Question: Alphabet table:
'''
Letter - 'a, b, c, d, ... z'.
Number - '0, 1, 2, 3, ... 25'.
'''
Encoding Table:
'''
Number - '0, 1, 2, 3, ...25'.
Code (from random seed 202090) - '23, 15, 1, 22, ...' (same length as letters above).
'''
1. Look up the letter's number in Table 1 (e.g. 'm' corresponds to number 12).
2. Lookup the code in Table 2 (e.g. number 12 corresponds to code 10).
3. Lookup the code back in Table 1 to get the coded letter (e.g. code 10 corresponds to letter 'k').
4. Covert the coded letter to upper case (e.g. coded letter 'k' is converted to 'K').
It is the second part of actually encoding message/file content I am struggling with.
Not allowed to import modules other than a standard random module.
Have to use string methods, lists, and dictionaries.

'''
import random
def main():
user = int(input('Enter a number: '))
random.seed(user)
message = input('Enter message: ')
create_code_list(user)
encode(user,message)
def create_code_list(user):
letter = 'abcdefghijklmnopqrstuvwxyz'
code_list = (random.sample(range(0,26),len(letter)))
print (code_list)
return code_list
def encode(code_list,message):
letter = 'abcdefghijklmnopqrstuvwxyz'
letter_list = list(letter)
code_list = create_code_list(letter_list)
string_list = list(string)
c = {}
for i in range(len(letter_list)):
c[string_list[i]] = letter[i]
main()
'''
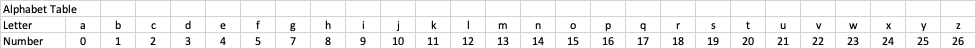
Answer: Ok, you want to encode and decode the given word? See the repo I have published in git-hub: <URL>.The code might be long. See this code:
'''
#An inbuilt module which contains all the printables
import string
letters = [] #A list where all the printable letters will be added.
numbers = [] #A list which contains the equal number of elements with letters
for letter in string.printable:
letters.append(letter) #Append the letter to the list named letters
for number in range(0, len(letters)):
numbers.append(number) #Append the number in the list named numbers
#Create a dict that contains all the keys as letters and the values as numbers.
encode_dict = dict(zip(letters, numbers))
#Create a dict that contains all the keys as numbers and the values as letters.
decode_dict = dict(zip(numbers, letters))
#A function that encodes the given key:
def encode():
#Get the input from user:
text_to_encode = str(input('The Text To Encode: '))
#A string which will contain all the decoded numbers:
encoded_text = ''
#Append the values for the keys as the letter in the inputted text:
for letter in text_to_encode:
encoded_text = encoded_text + str(encode_dict[letter]) + " " #Include The " "(white space) to make it decodable! !important
#Print the encoded text
print(encoded_text)
def decode():
#Get the input from user:
text_to_decode = str(input('The Text To Decode: '))
#a string that contains all the decoded letter:
decoded_text = ''
#Append the values for the keys as the letter in the inputted text:
for letter in text_to_decode.split(): #Remove the white_space to identify the letter .split() !important
decoded_text = decoded_text + str(decode_dict[int(letter)]) #Convert the letter to 'int' because the keys are int !important
print(decoded_text)
#The end of the code!
'''
When I Run This:
'''
>>> encode()
The Text To Encode: stackoverflow
28 29 10 12 20 24 31 14 27 15 21 24 32
>>> decode()
The Text To Decode: 28 29 10 12 20 24 31 14 27 15 21 24 32
stackoverflow
>>>
'''
In this you can input any letter or number that is on your keyboard!